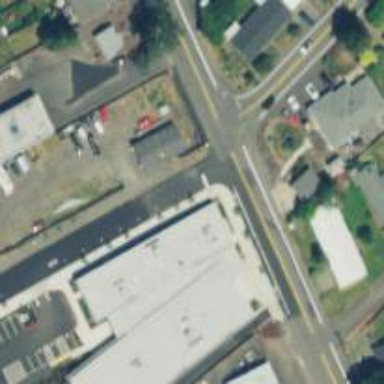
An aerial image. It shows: Secondary road with sidewalk on the left.